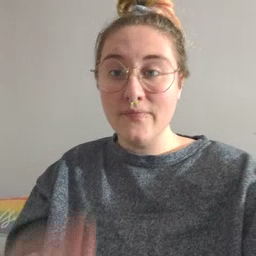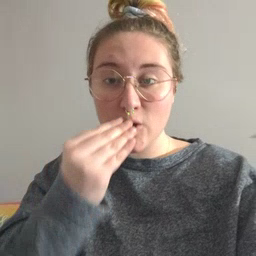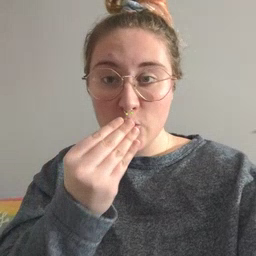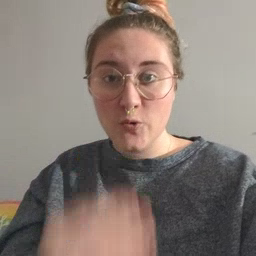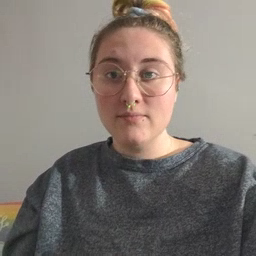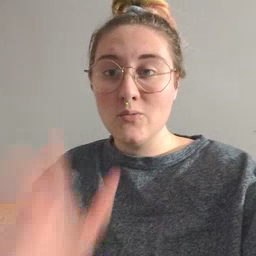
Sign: food